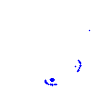
Particle: kaon